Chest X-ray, AP view. Patient: 47 years old, sex M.
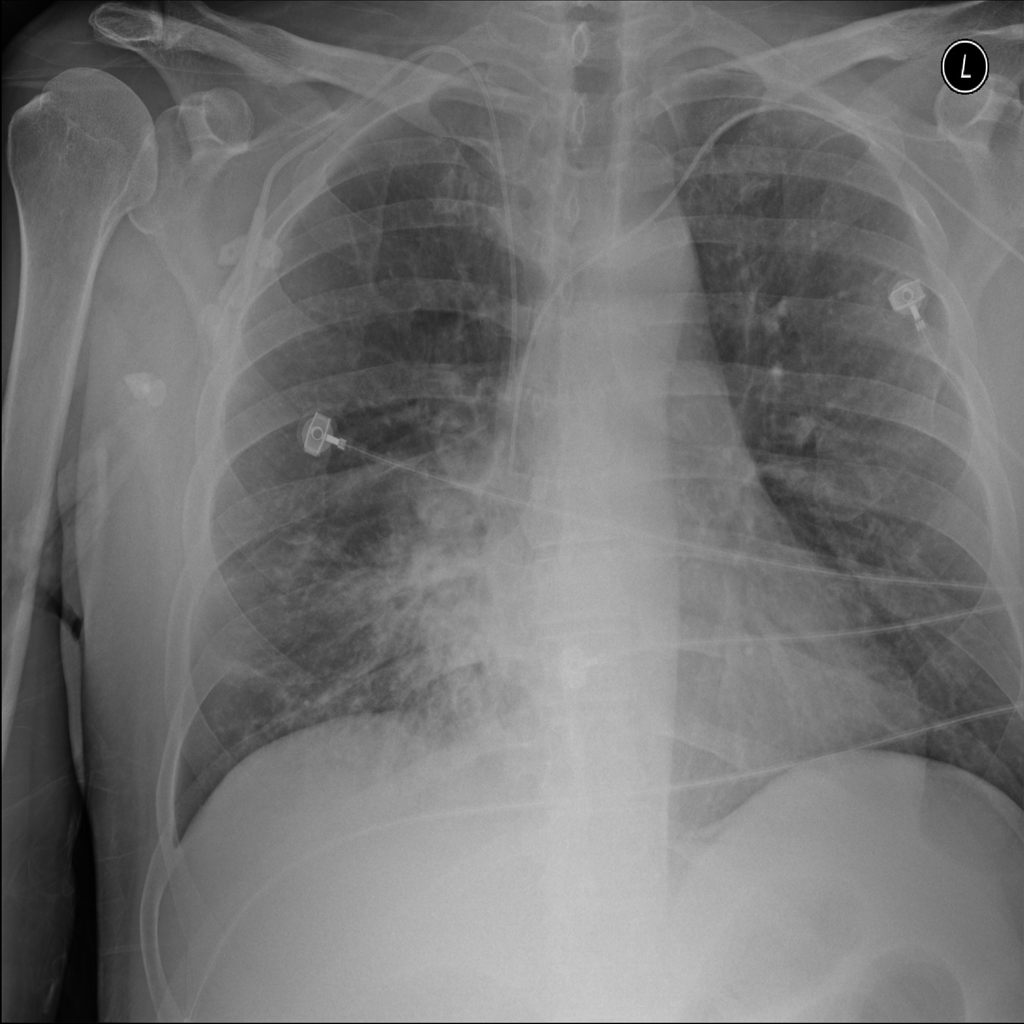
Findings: Infiltration